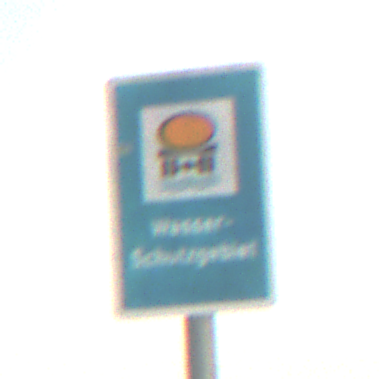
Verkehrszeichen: Wasserschutzgebiet
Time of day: SunriseSunset
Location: Outdoor (RoadRail)
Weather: PartlyCloudy
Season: NotSpecified
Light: Natural